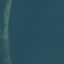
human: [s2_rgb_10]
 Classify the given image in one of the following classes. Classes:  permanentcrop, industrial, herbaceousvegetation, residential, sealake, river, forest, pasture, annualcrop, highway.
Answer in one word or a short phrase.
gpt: SeaLake